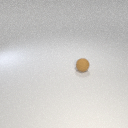
small brown rubber sphere